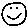
Label: smiley face